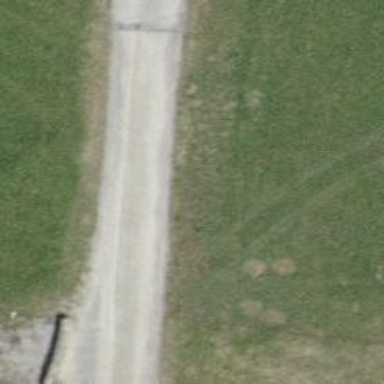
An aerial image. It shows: Track with compacted grade1 surface.